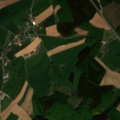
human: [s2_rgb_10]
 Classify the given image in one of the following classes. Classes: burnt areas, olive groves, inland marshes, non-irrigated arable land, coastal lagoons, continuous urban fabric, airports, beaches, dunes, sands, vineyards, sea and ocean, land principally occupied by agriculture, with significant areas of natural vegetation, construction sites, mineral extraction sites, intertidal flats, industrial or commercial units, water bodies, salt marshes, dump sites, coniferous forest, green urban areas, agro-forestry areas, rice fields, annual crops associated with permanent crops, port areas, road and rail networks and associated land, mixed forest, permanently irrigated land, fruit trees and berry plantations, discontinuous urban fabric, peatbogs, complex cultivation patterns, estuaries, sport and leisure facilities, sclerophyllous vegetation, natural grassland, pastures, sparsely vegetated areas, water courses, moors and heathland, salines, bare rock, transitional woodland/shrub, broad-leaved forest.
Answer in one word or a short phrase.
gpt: discontinuous urban fabric, non-irrigated arable land, complex cultivation patterns, coniferous forest, mixed forest